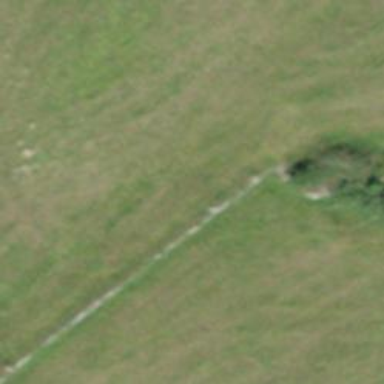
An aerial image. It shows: Dry stone wall barrier.